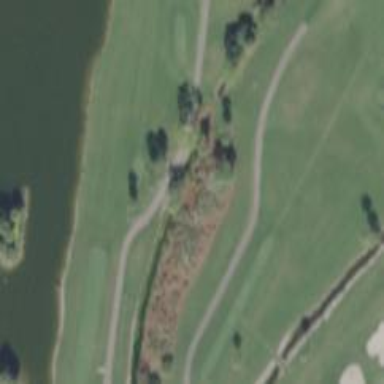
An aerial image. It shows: Service road designated as golf cart path.